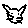
Label: cat